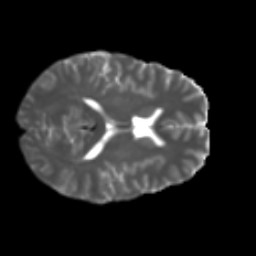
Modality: T2w
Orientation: axial
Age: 39
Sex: male
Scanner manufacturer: ge
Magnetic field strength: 3 T
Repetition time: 7.8 s
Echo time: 0.0608 s